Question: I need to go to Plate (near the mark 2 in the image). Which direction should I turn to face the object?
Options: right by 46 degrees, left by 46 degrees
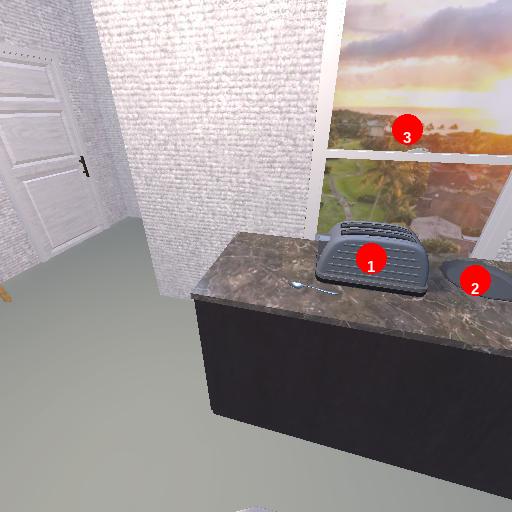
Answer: right by 46 degrees